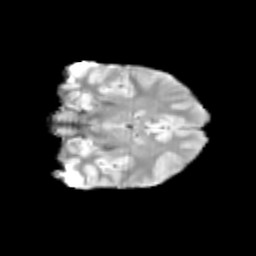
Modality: T2w
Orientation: coronal
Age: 9
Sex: female
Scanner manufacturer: siemens
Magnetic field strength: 3 T
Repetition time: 3.8 s
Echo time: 0.07 s